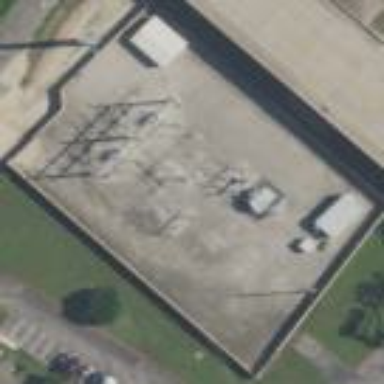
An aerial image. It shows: Distribution level power substation surrounded by wall.